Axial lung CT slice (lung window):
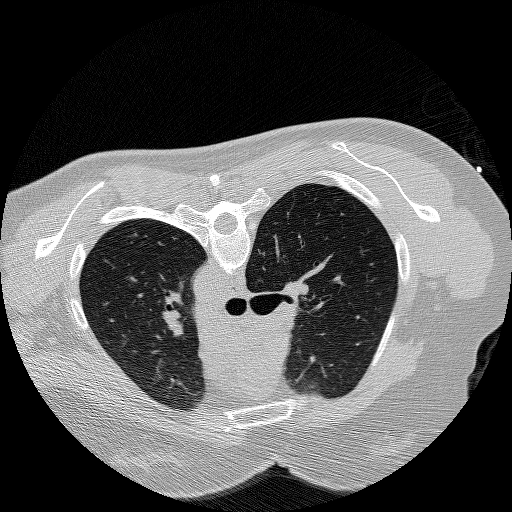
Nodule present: no